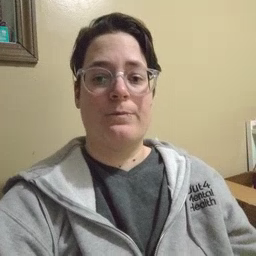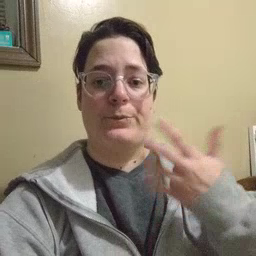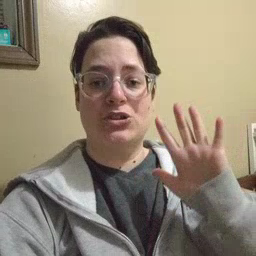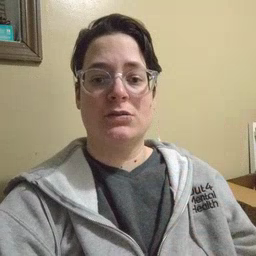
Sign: finish